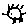
Label: sun